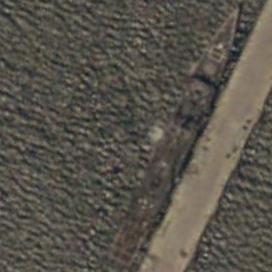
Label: cruiser